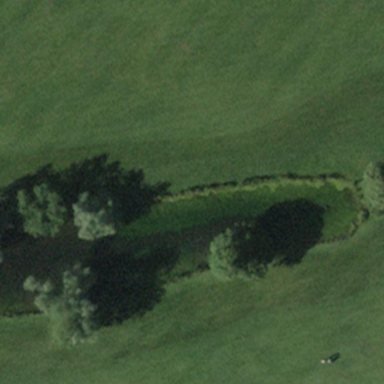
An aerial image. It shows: Picturesque scene of golf course with lateral water hazard.